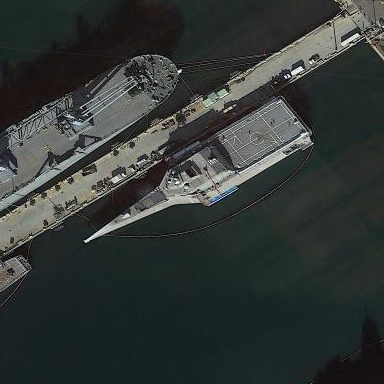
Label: Independence-class_combat_ship